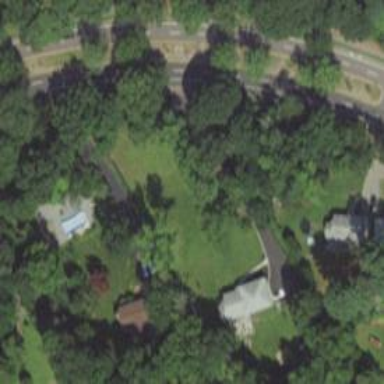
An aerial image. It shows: Driveway.